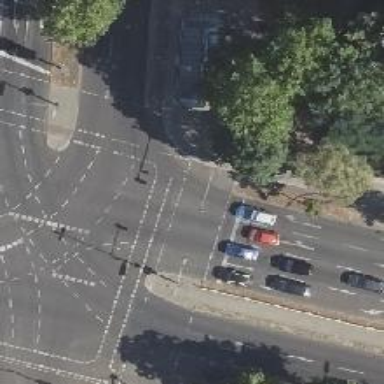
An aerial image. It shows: Crossing with traffic signals.